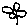
Label: flower